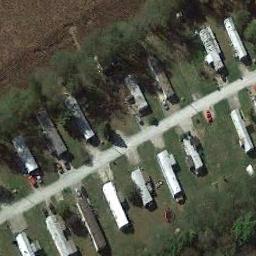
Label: mobile_home_park